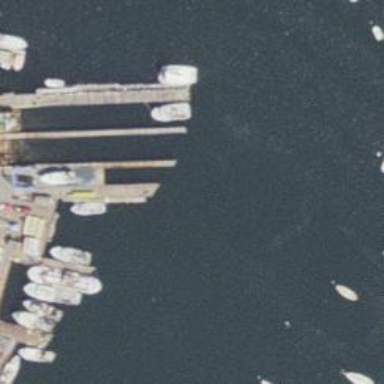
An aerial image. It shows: Man-made pier.